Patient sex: M
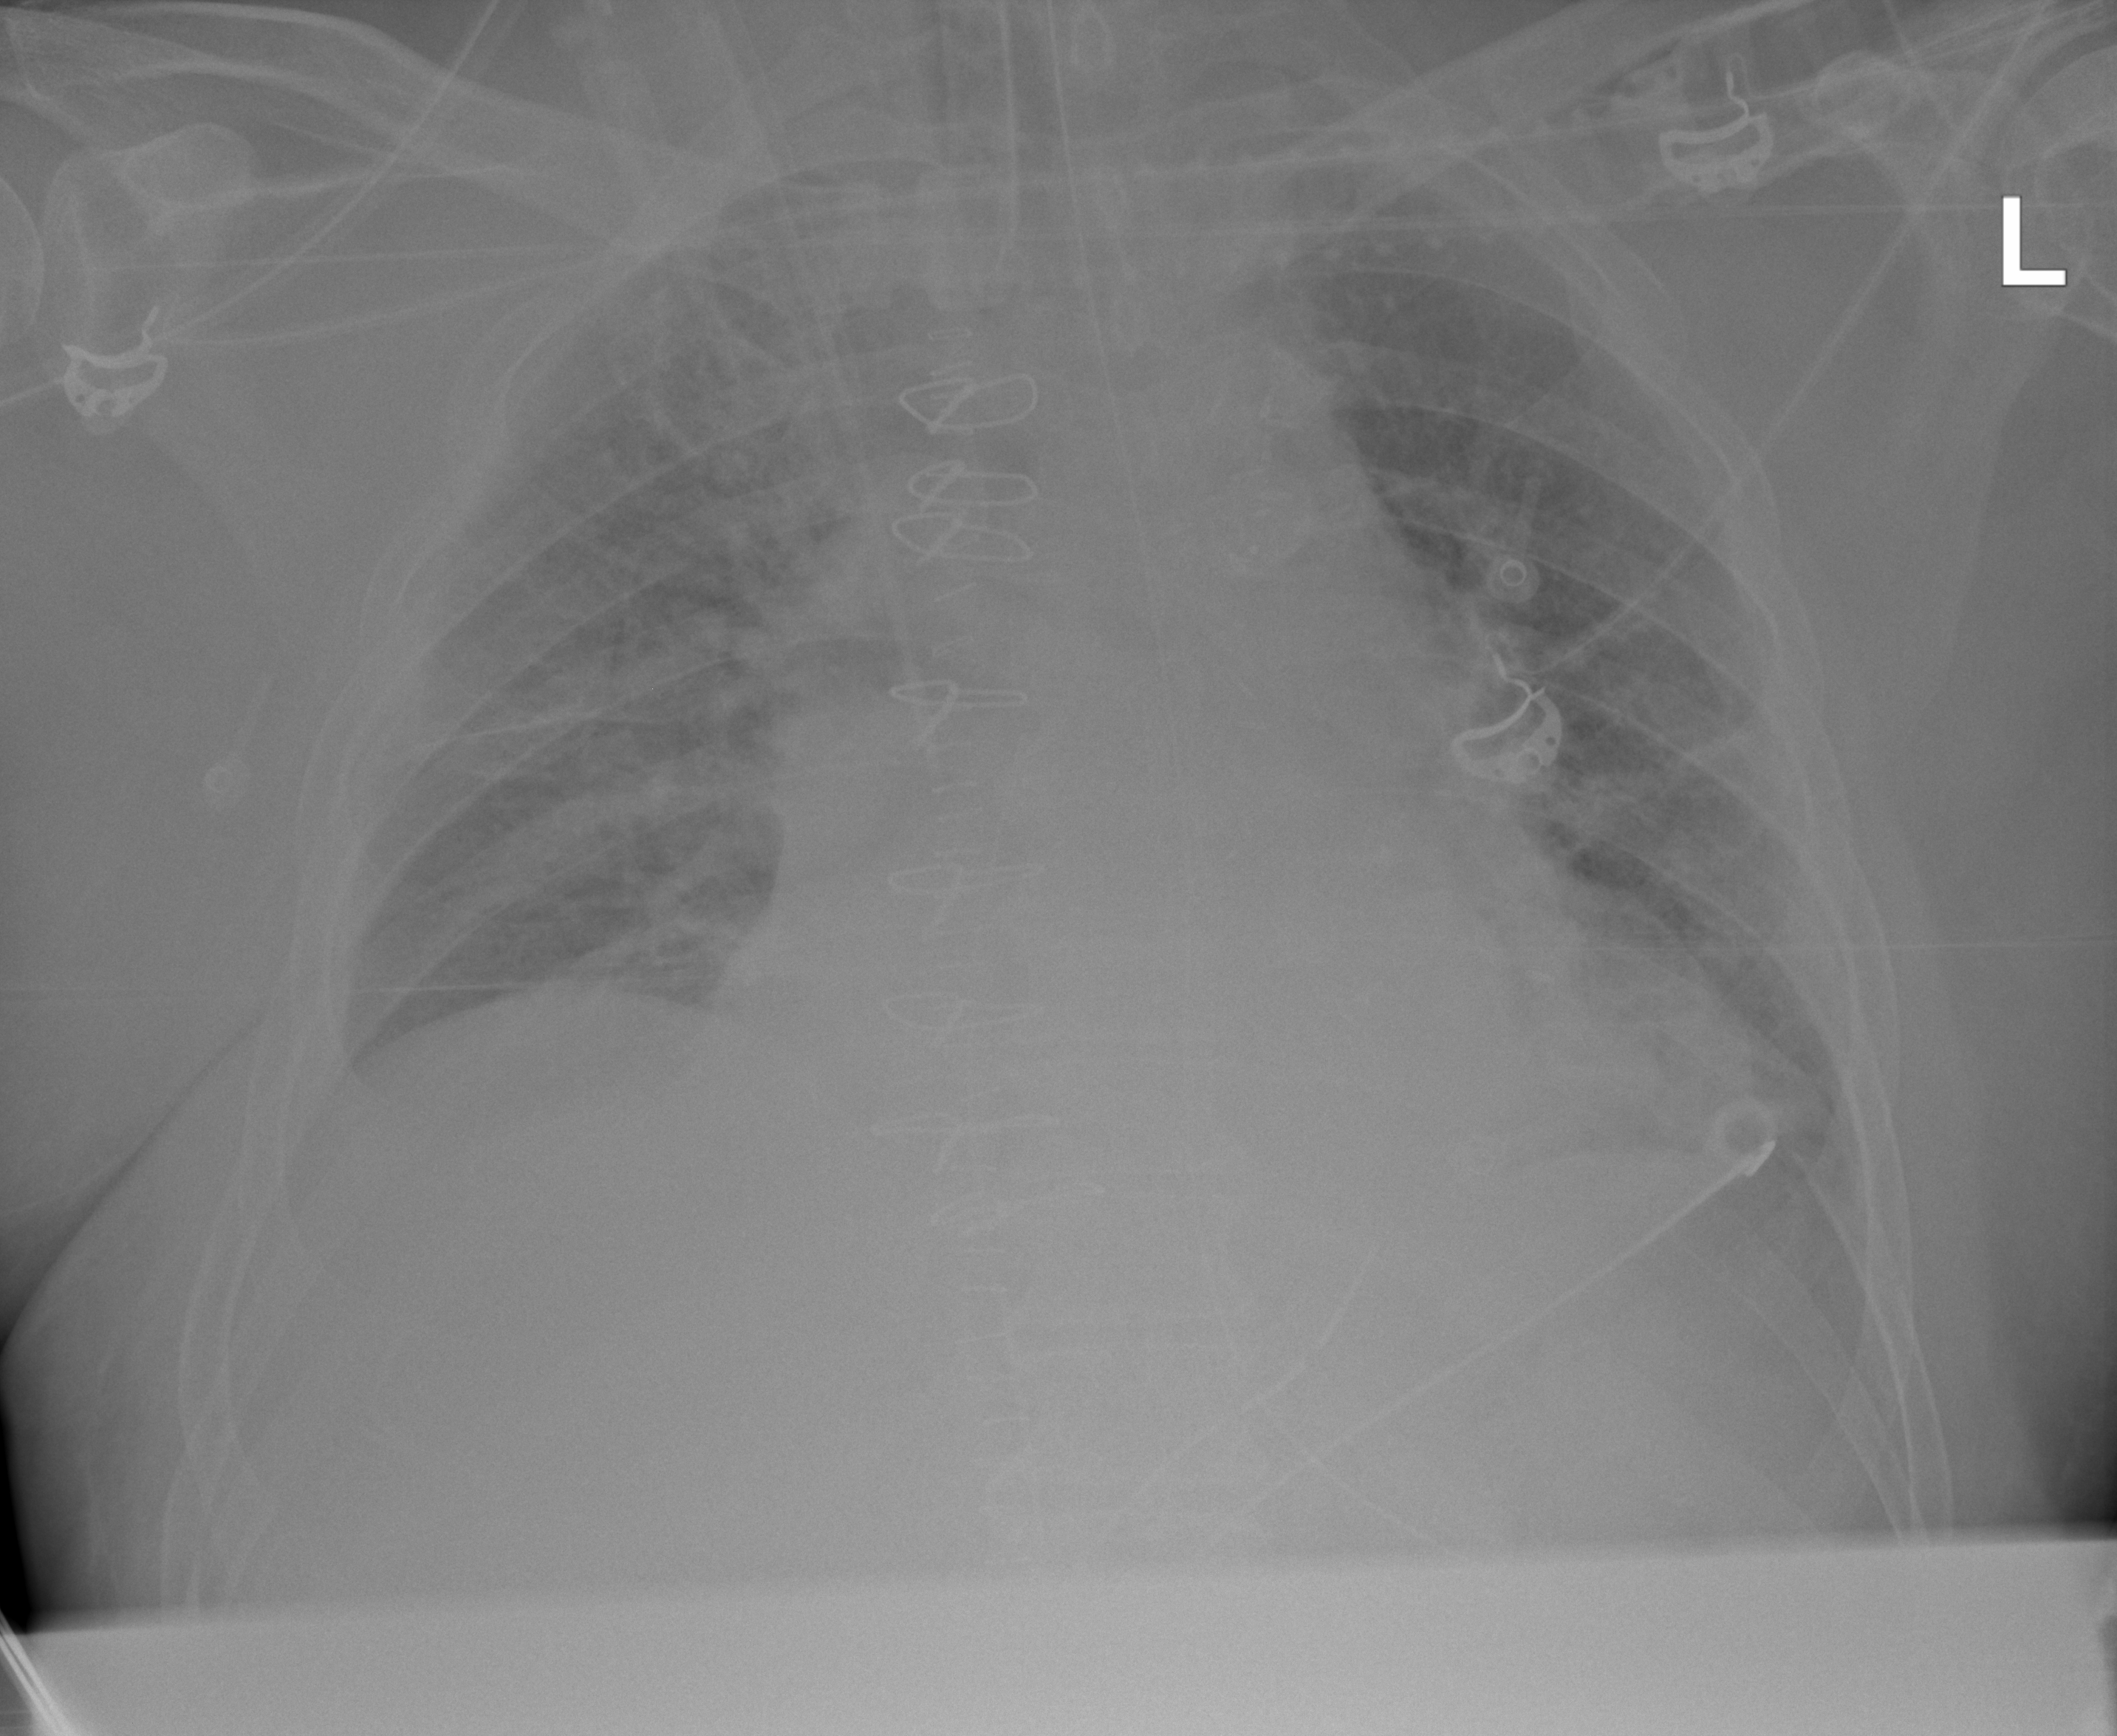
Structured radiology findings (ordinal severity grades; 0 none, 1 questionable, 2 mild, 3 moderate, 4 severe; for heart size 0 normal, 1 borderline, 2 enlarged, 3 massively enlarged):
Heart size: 1
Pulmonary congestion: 2
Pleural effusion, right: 2
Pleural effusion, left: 2
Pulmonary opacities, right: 2
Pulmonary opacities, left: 2
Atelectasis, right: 2
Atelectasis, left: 2